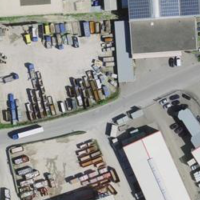
EUNIS habitat code: 57
Species observed at this site:
Zoropsis spinimana